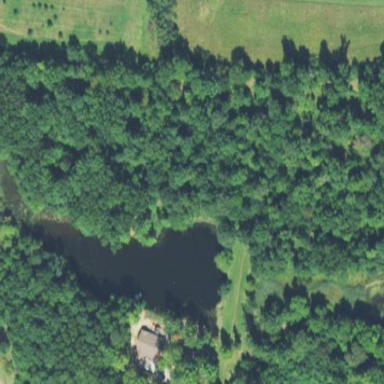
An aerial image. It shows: Serene pond surrounded by nature.